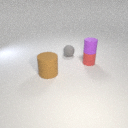
large brown rubber cylinder in front of small gray rubber sphere